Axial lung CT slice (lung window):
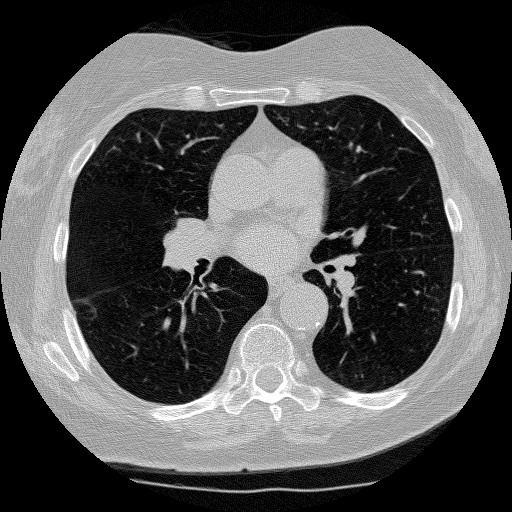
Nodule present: no